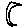
Label: moon